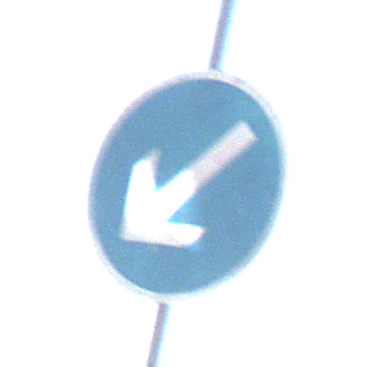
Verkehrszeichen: VorgeschriebeneVorbeifahrtLinks
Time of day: MorningAfternoon
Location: Outdoor (Nature)
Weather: Clear
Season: NotSpecified
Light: Natural